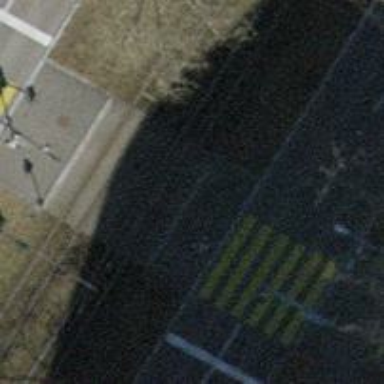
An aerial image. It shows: Paved footway with traffic signals at crossing.